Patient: sex M, age 61
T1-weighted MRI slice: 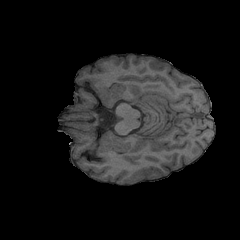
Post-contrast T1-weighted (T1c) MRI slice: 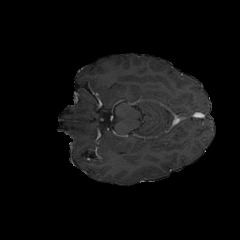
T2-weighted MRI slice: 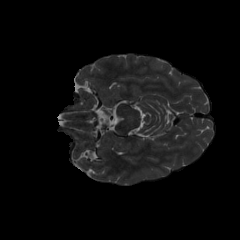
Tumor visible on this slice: no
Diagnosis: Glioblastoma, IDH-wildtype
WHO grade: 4